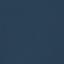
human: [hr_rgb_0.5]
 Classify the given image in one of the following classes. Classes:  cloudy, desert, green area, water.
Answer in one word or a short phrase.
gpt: water